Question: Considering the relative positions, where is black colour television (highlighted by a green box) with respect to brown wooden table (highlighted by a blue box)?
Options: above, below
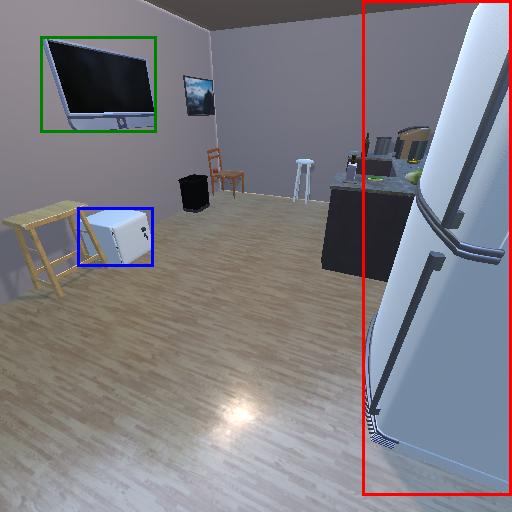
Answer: above